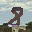
Label: 8